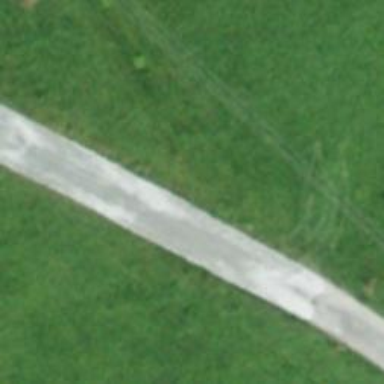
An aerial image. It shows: Gravel track with grade 2 tracktype.